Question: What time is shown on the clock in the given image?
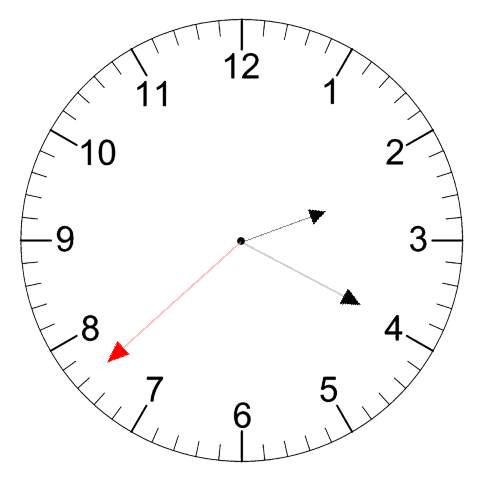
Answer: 02:19:38